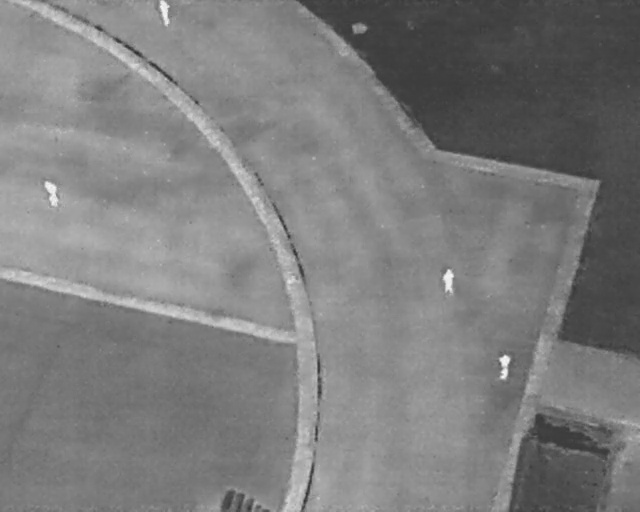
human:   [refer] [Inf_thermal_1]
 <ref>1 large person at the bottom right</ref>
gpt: <box>[[76, 69, 81, 72, 2]]</box>